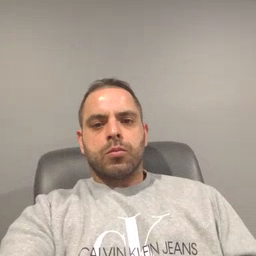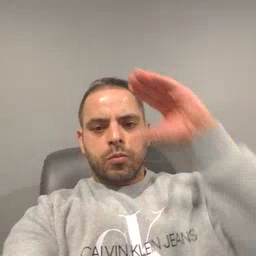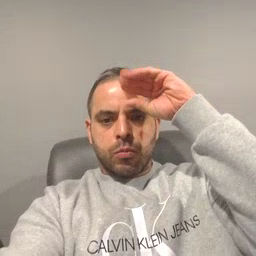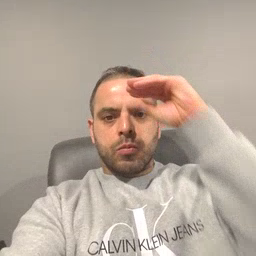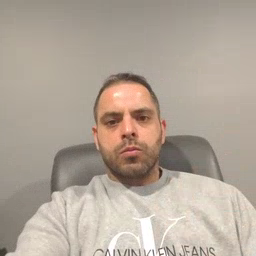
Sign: boy